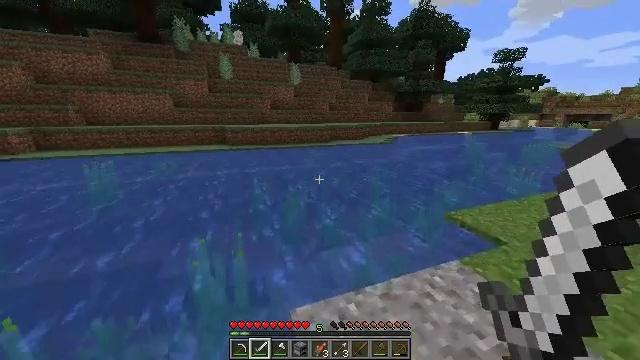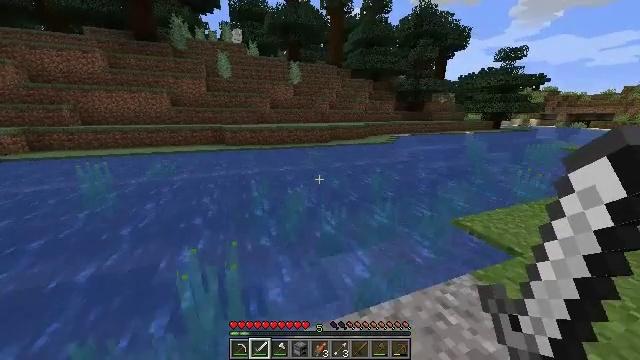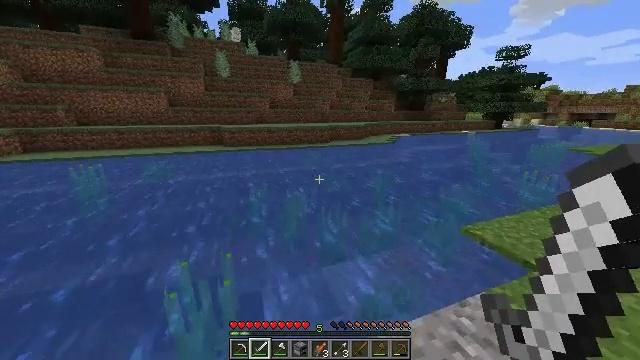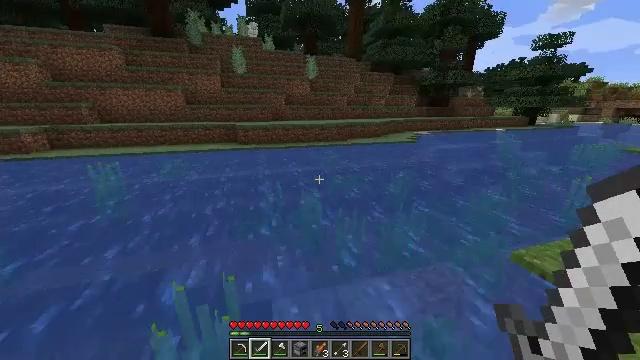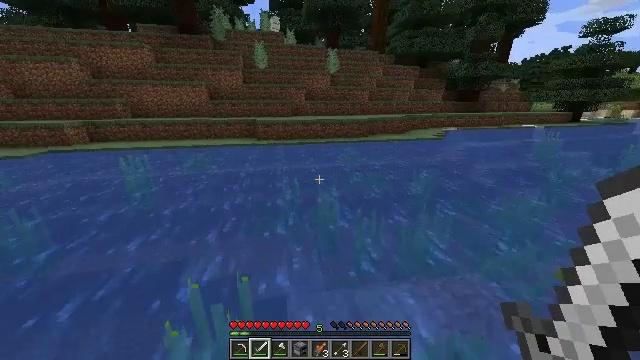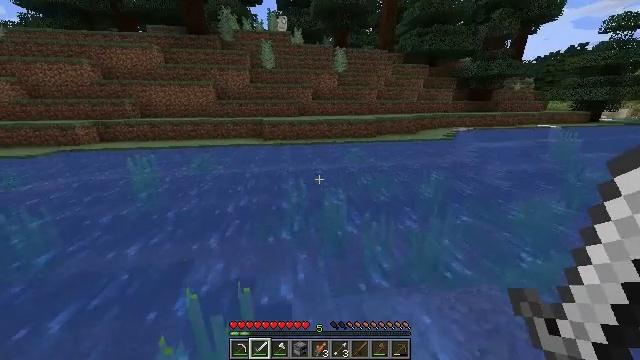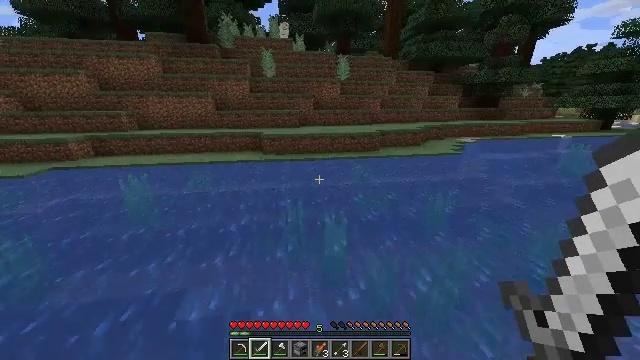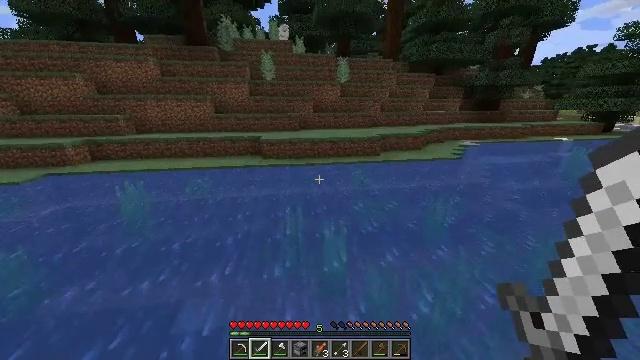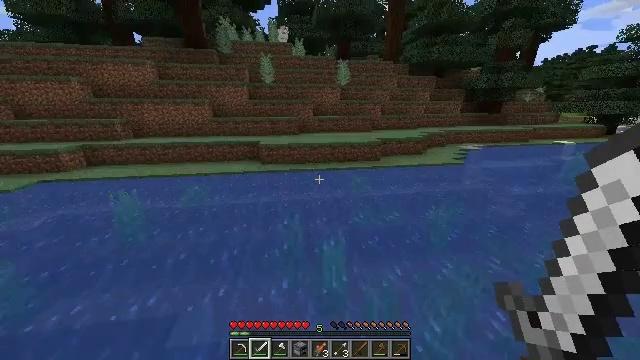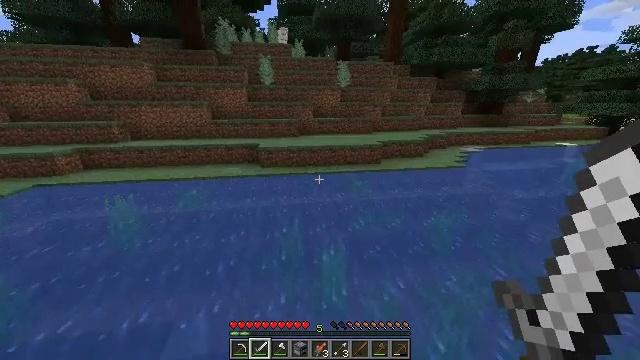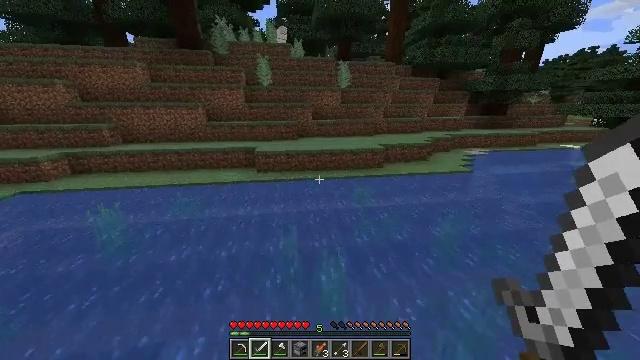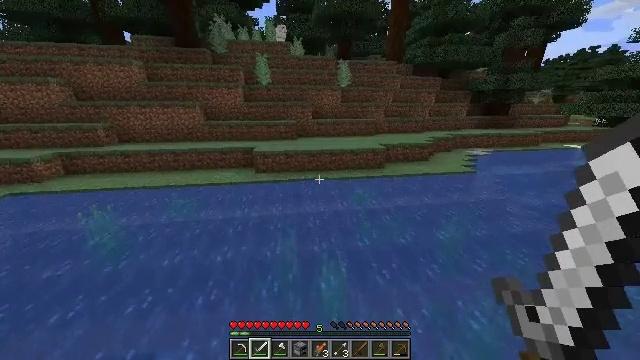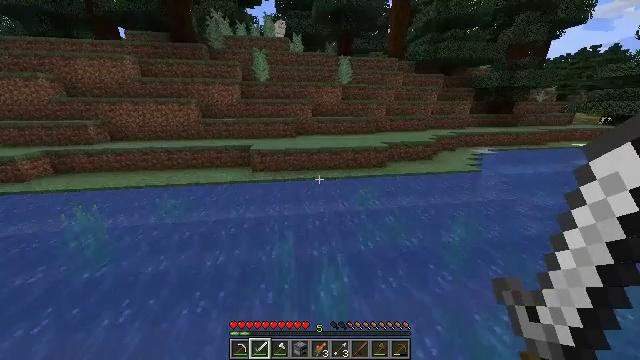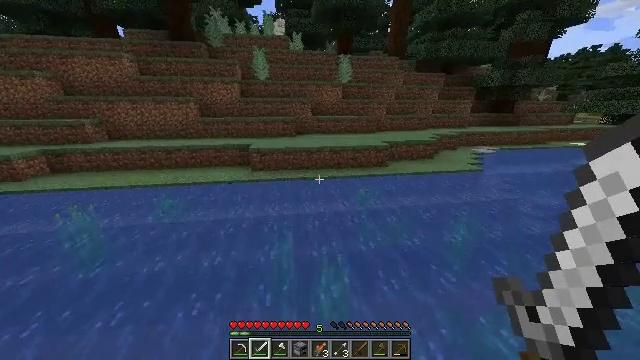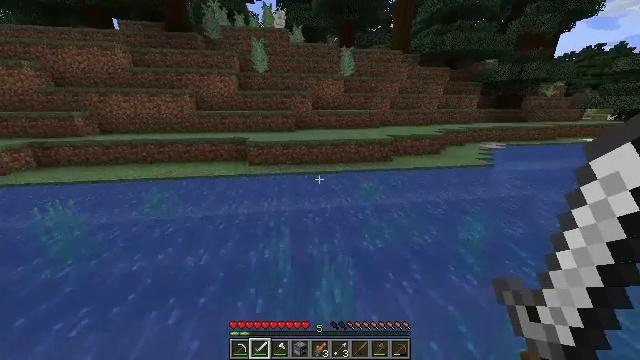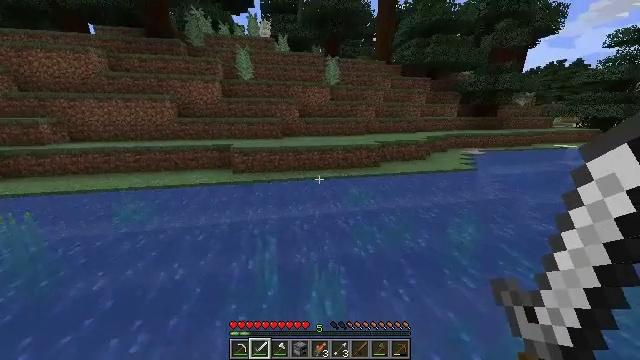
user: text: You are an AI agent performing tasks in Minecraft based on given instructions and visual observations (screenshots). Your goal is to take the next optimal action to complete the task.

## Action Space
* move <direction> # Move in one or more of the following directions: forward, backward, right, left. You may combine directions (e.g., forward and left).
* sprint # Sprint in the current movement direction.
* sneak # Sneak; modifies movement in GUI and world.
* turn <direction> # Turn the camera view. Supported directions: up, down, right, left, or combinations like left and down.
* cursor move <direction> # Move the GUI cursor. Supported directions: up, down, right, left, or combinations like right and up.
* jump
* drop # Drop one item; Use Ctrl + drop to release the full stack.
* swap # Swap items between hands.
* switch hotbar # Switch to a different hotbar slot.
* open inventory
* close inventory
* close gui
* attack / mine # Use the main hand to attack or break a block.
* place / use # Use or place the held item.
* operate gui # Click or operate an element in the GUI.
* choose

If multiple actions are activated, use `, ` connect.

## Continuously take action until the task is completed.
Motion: motion action
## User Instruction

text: Chop down the spruce log.
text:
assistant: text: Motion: move forward
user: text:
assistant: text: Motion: move forward
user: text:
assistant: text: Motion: move forward, turn left
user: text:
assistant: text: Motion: move forward, turn left and down
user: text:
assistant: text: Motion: move forward, turn left, jump
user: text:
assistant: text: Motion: move forward, jump
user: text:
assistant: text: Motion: move forward, jump
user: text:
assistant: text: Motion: move forward, jump
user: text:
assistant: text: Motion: move forward, jump
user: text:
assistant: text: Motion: move forward, jump
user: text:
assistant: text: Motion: move forward, jump
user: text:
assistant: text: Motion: move forward, jump
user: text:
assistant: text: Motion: move forward, jump
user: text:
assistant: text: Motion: move forward, jump
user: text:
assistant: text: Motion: move forward, turn right and up, jump
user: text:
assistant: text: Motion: move forward, turn right and up, jump
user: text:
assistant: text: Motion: move forward, turn right, jump
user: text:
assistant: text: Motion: move forward, jump
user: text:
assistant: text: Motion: move forward, jump
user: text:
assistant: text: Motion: move forward, jump
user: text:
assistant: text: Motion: move forward, turn right, jump
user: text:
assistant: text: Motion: move forward, turn right, jump
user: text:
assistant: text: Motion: move forward, turn right, jump
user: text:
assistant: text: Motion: move forward, jump
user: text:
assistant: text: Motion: move forward, jump
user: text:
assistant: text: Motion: move forward, turn right, jump
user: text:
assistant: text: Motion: move forward, jump
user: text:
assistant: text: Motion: move forward, jump
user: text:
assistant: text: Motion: move forward, jump
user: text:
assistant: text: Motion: move forward, jump